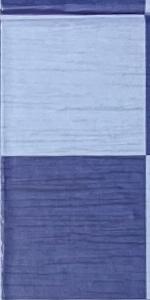
Label: Empty